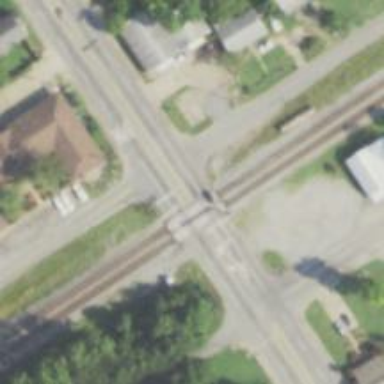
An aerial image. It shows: Level crossing along the railway.